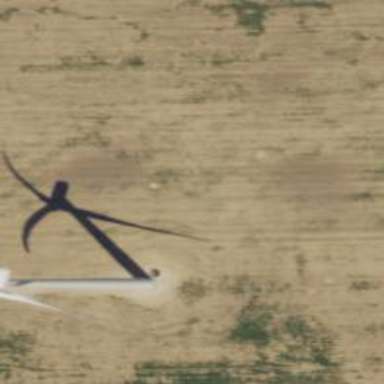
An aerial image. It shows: Wind generator powered by horizontal axis wind turbine.